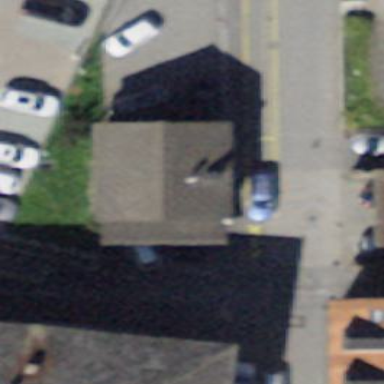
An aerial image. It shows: Warehouse building.